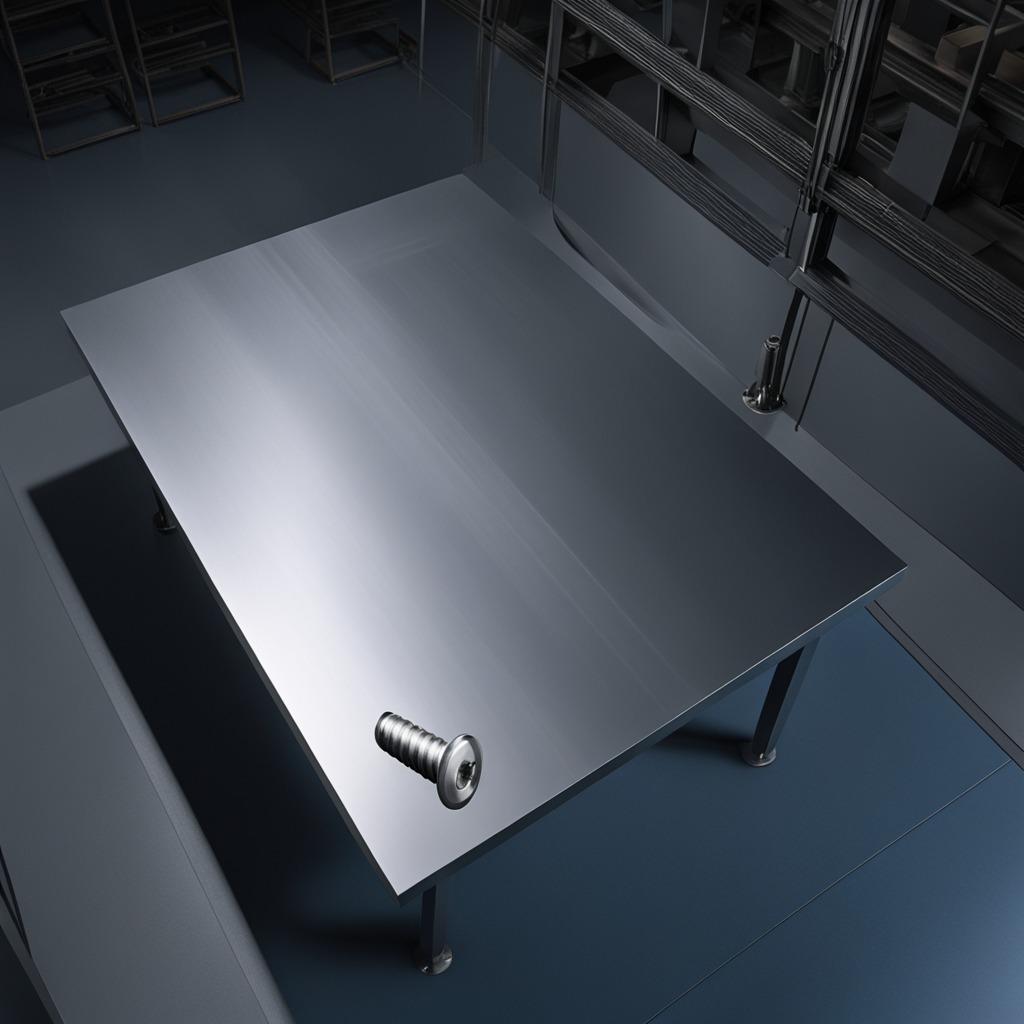
A metal screw is lying on the tabletop.